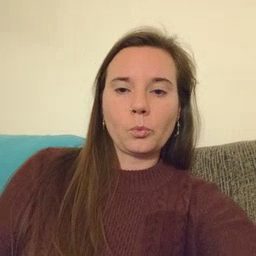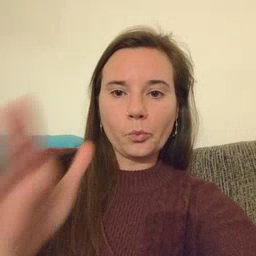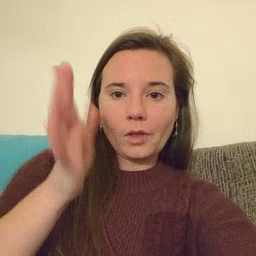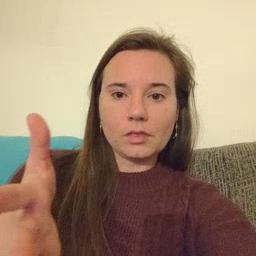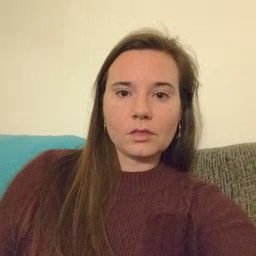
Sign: will